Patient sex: M
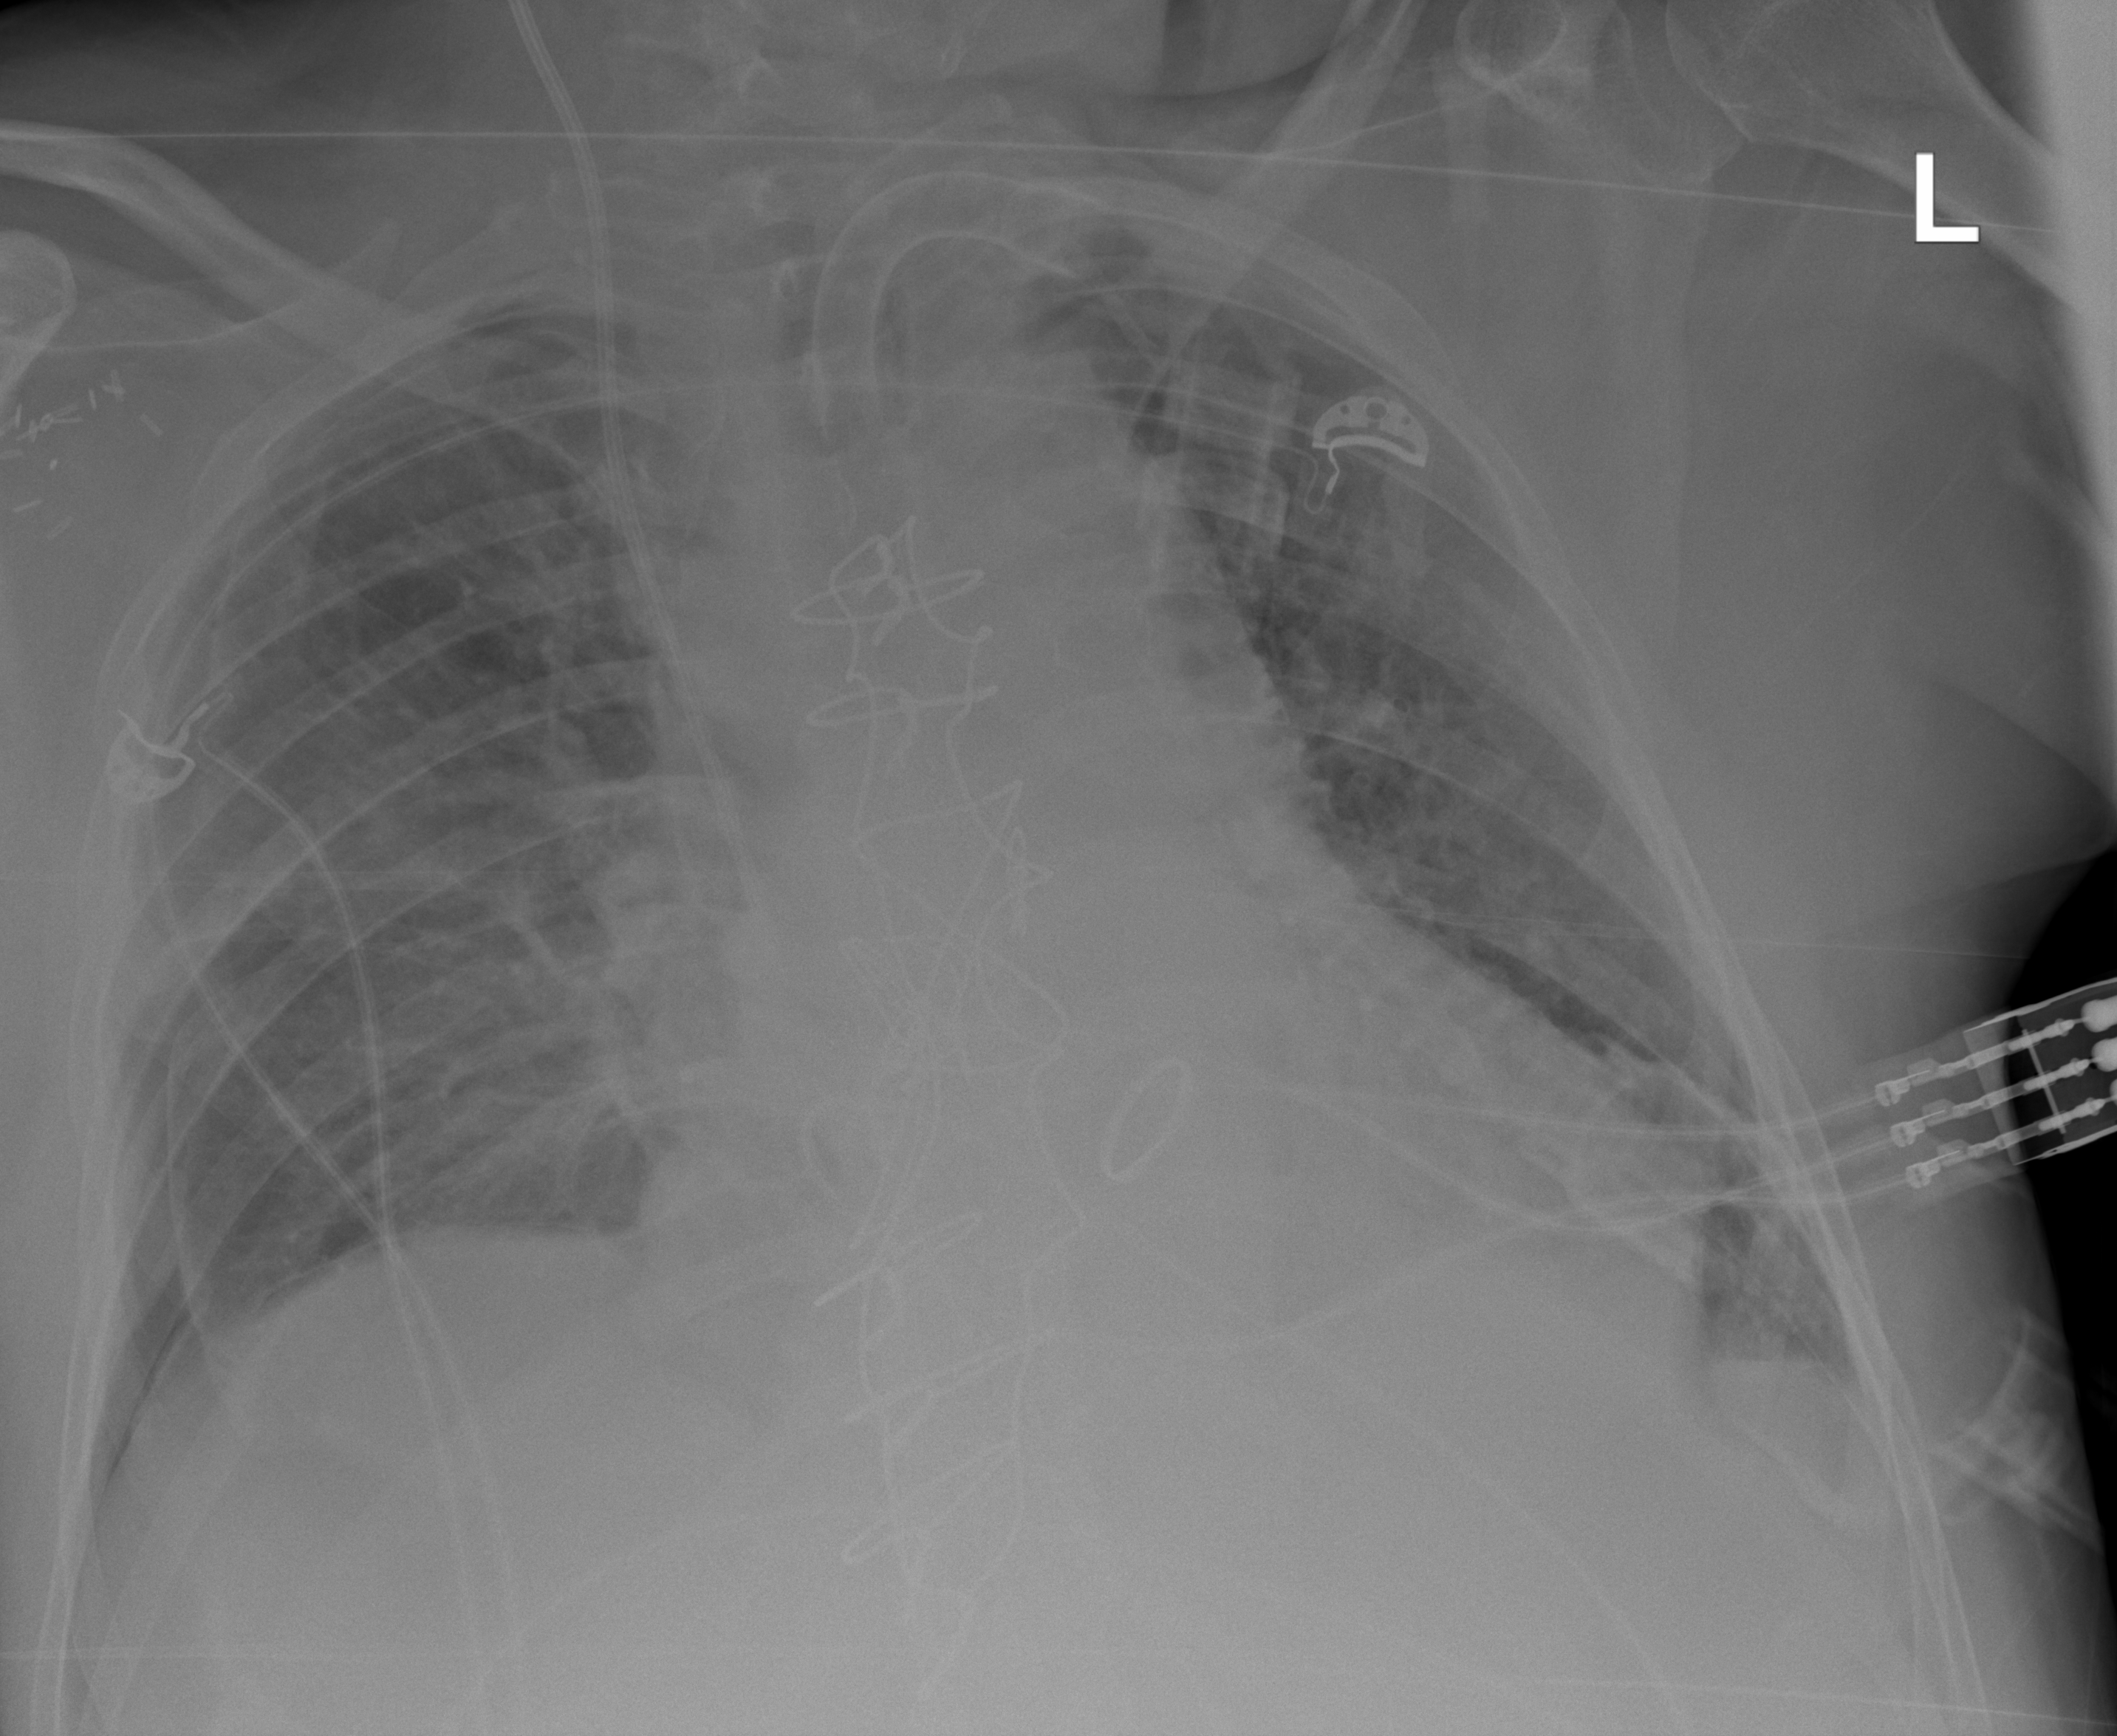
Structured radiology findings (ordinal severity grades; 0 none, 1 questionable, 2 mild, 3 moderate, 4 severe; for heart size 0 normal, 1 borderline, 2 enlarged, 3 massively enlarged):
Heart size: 1
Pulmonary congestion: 3
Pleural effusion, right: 0
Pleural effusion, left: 0
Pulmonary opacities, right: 3
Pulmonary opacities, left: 1
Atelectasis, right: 3
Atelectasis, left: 1